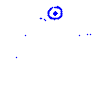
Particle: kaon